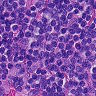
Metastatic tissue present: no